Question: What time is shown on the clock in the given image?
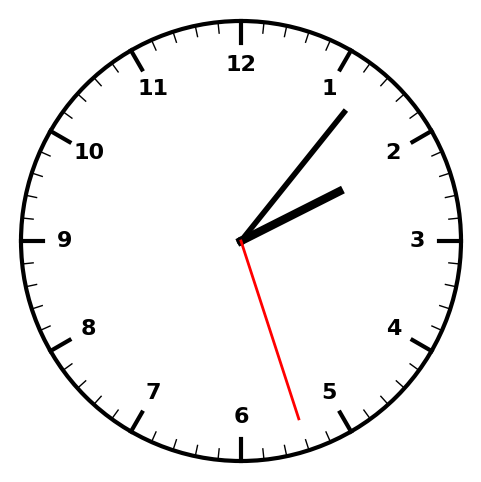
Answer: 02:06:27